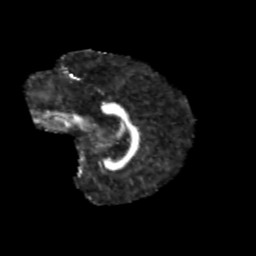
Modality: FA
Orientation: sagittal
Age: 11
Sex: male
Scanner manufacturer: siemens
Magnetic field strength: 3 T
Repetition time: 3.8 s
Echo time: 0.07 s